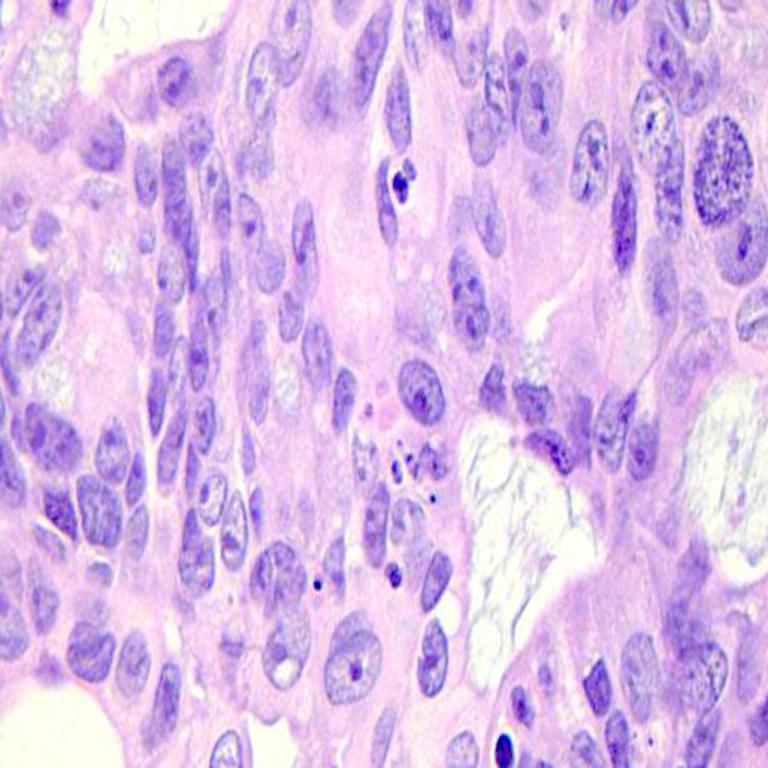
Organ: colon
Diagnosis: adenocarcinomas